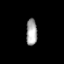
Tissue: prostate
Cell type: Fibroblasts
Senescence score: 0.7042
Nuclear area (px): 282
Mean DAPI intensity: 166.457